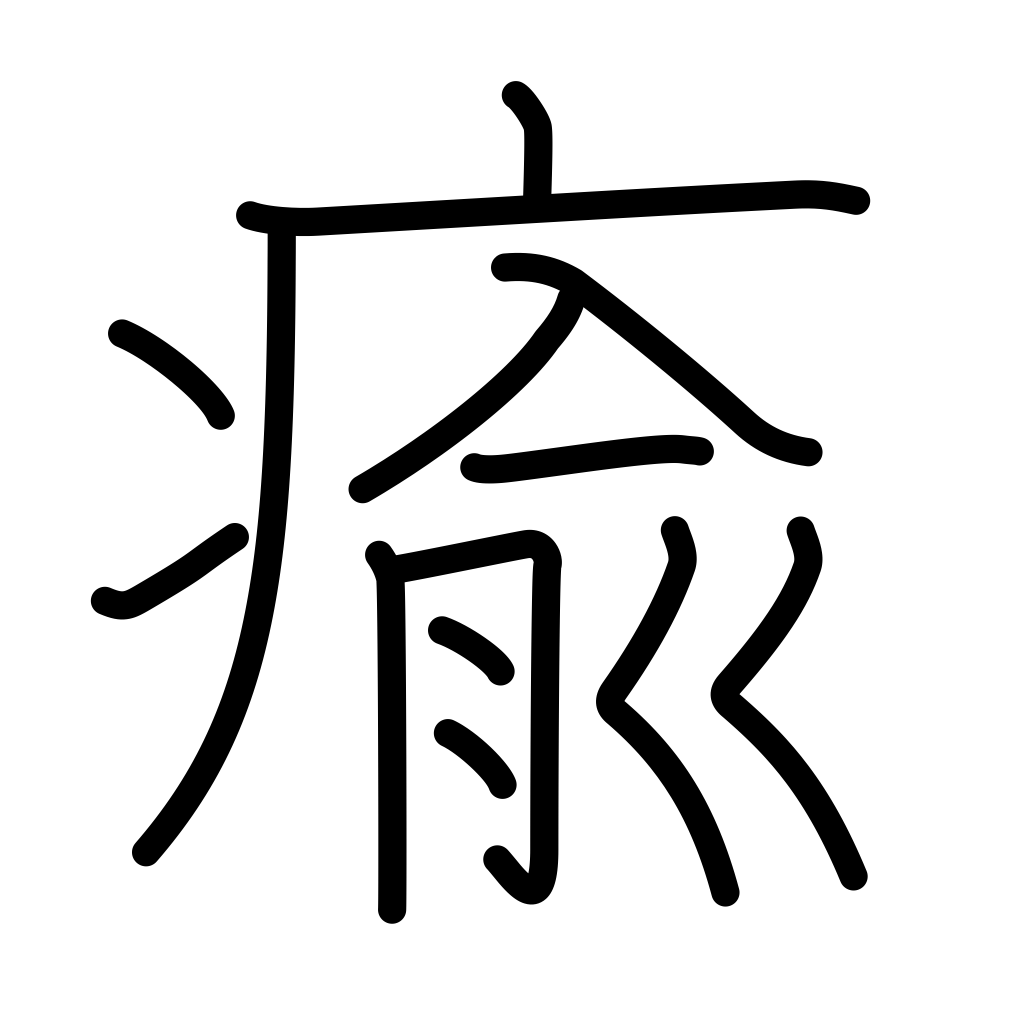
Meaning: get well, recover